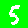
Digit: 5